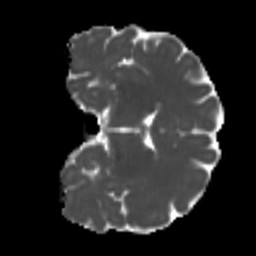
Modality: MD
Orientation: coronal
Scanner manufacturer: siemens
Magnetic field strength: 3 T
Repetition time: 4 s
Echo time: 0.0594 s